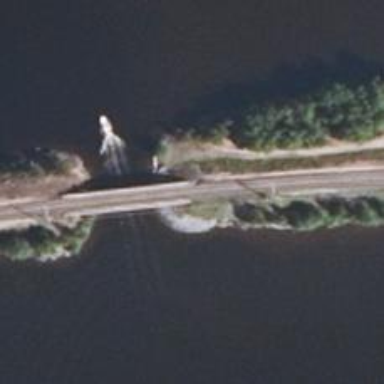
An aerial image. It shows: Bridge with railway tracks. The electrified line has continuous contact line.